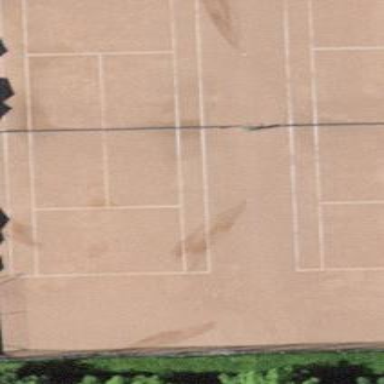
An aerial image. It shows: Clay tennis court on pitch.